Question: In this diagram, the green dot is the starting point and the blue dot is the destination. How many different simple paths are there?
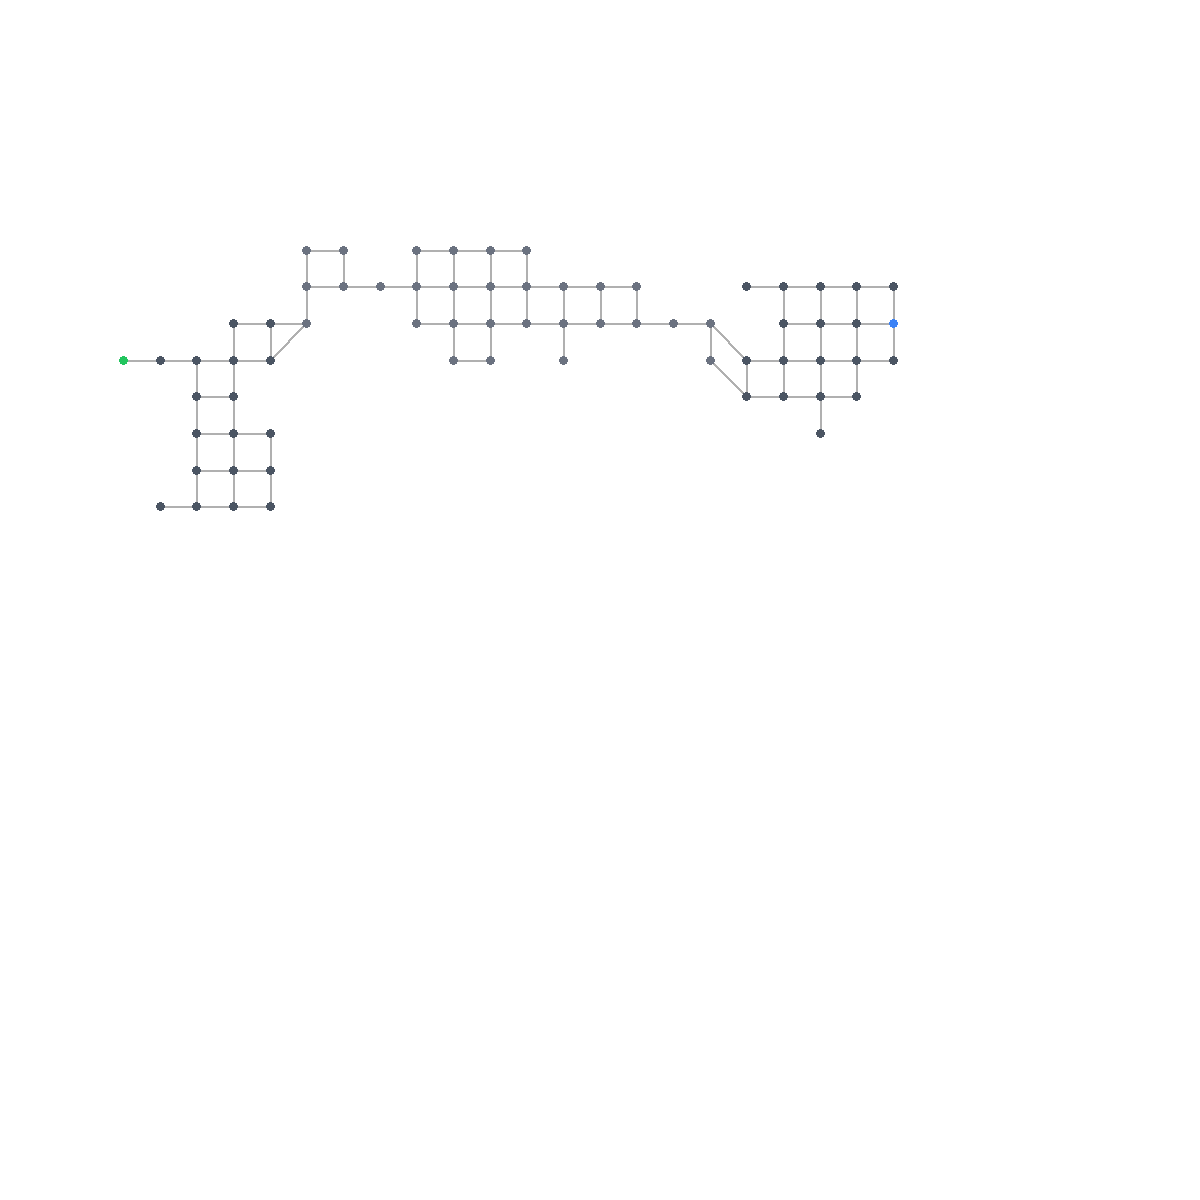
Answer: 17516800